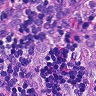
Metastatic tissue present: no